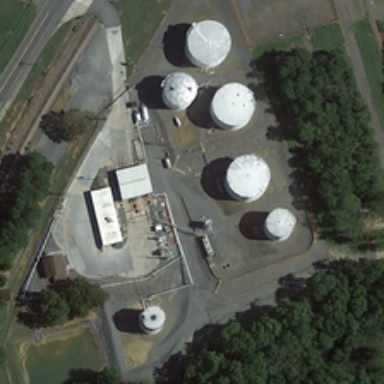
Six storage tanks in different sizes are semi-surrounded by green trees .